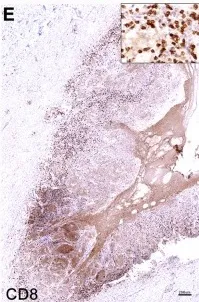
Analysis of a CSF-470 VAC-SITE tissue. (E-G) CD8+ lymphocytes were mainly PD1- and many of them were proliferating (Ki67+). Original magnifications = : 20X. Scale bars:. =200 mum.
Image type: pathology (immunostaining)